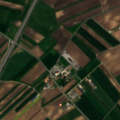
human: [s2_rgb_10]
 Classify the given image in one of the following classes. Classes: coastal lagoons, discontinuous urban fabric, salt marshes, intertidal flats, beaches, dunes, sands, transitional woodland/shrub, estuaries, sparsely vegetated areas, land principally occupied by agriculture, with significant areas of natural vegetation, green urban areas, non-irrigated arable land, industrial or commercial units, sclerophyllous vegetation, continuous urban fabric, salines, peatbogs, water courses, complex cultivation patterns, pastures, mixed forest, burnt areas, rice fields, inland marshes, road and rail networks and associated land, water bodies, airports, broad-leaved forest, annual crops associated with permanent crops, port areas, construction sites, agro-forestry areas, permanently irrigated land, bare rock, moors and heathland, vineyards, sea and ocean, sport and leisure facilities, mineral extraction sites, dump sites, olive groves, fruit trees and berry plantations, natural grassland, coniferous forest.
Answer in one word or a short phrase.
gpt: non-irrigated arable land